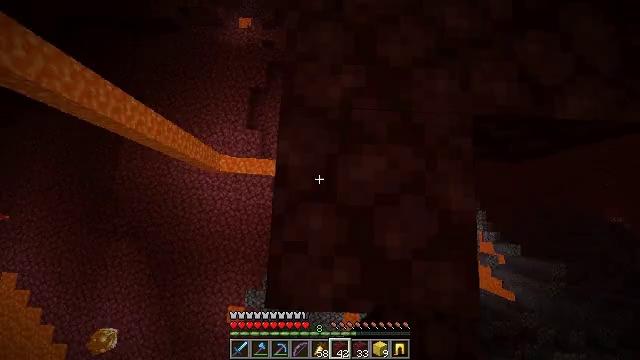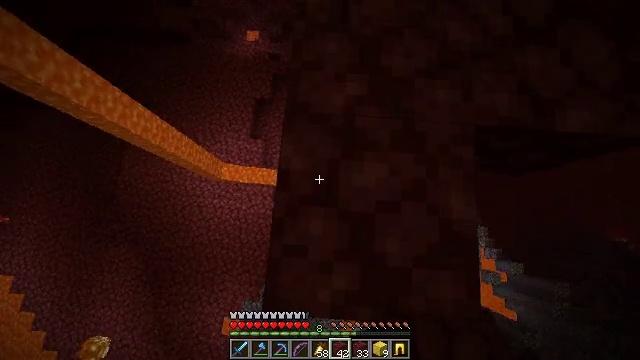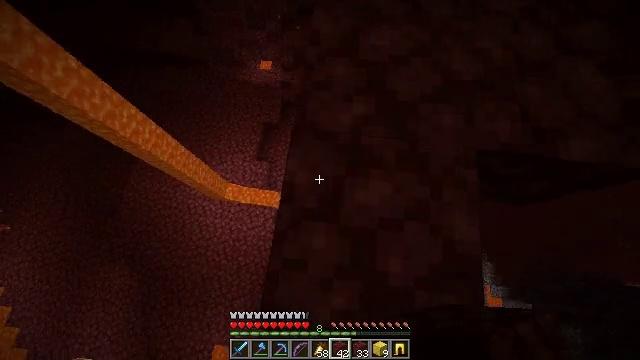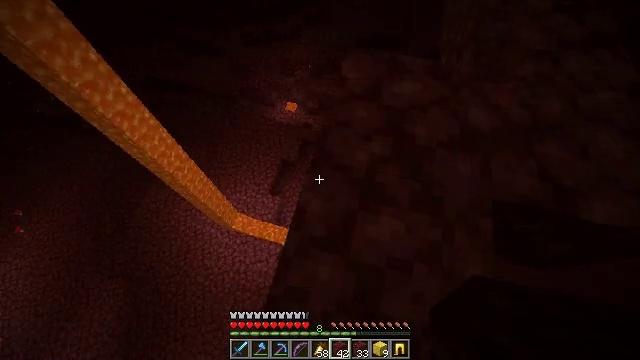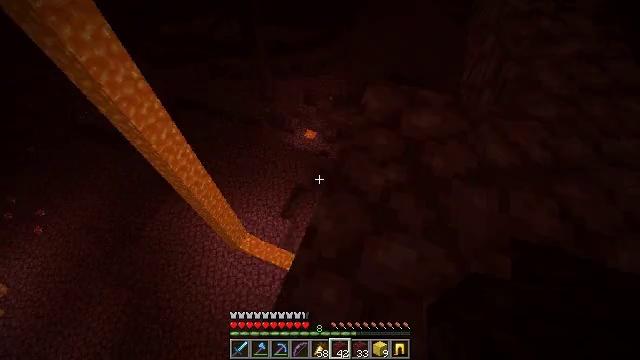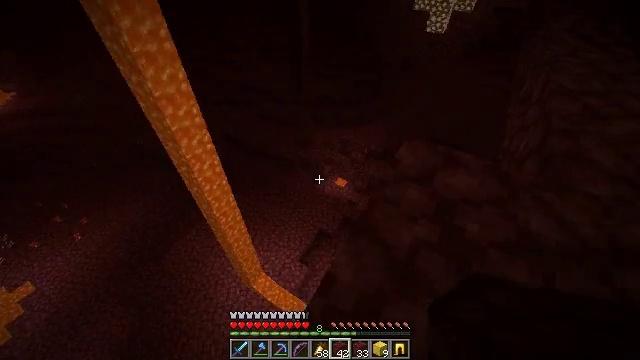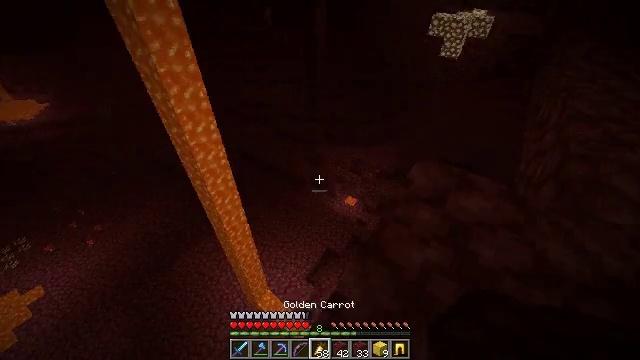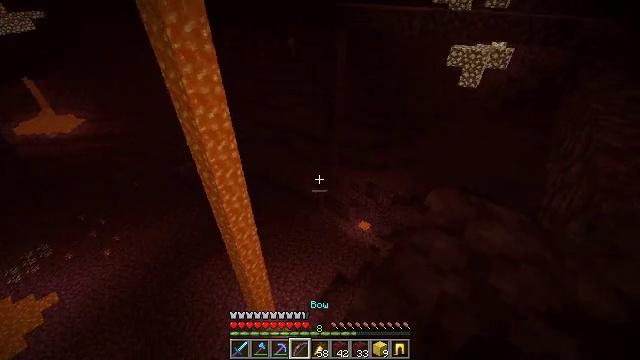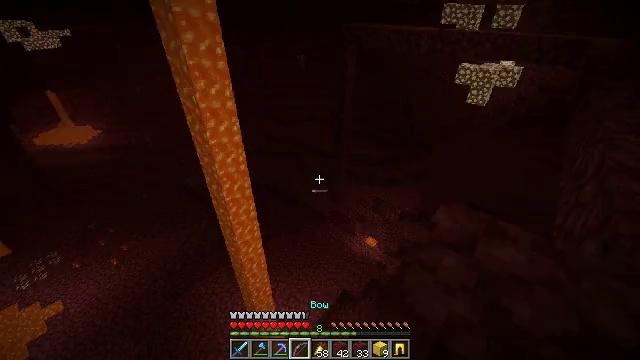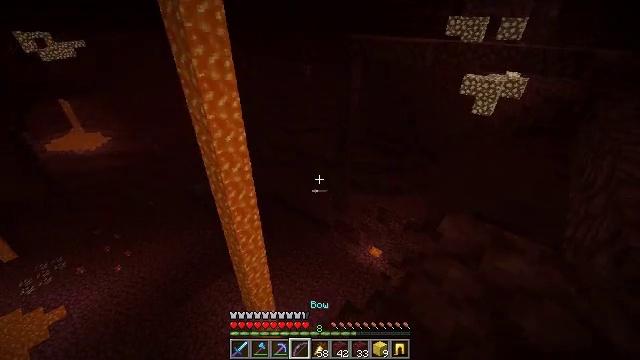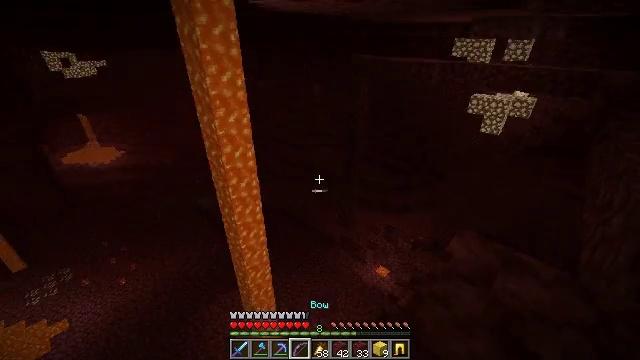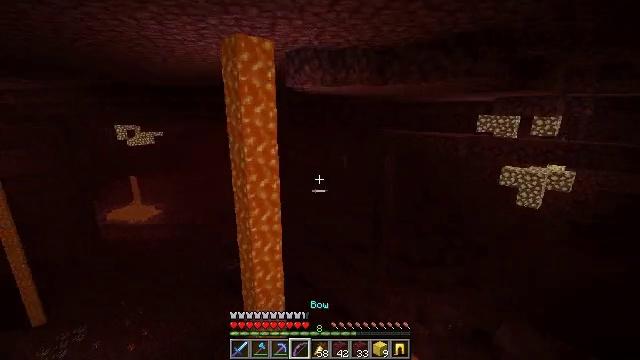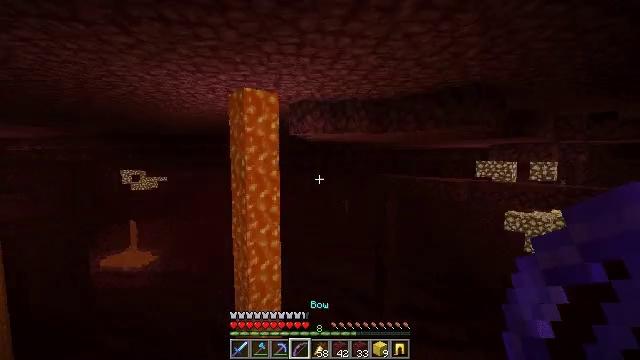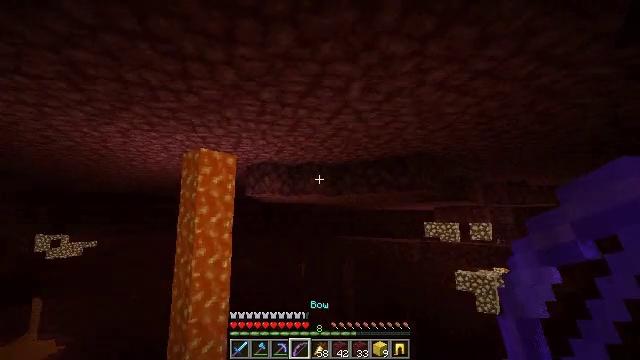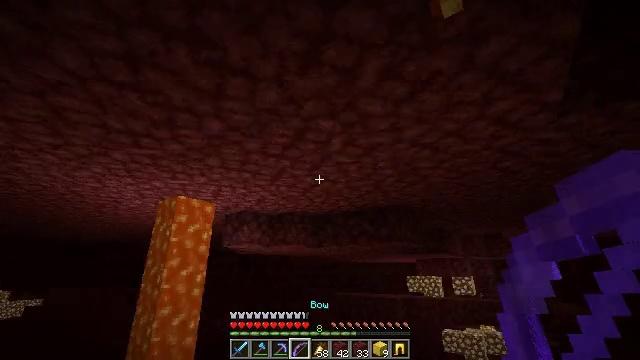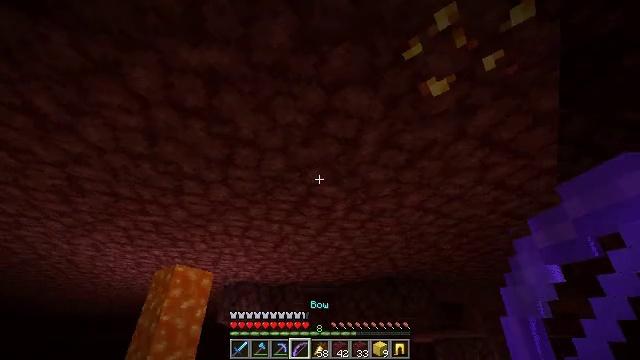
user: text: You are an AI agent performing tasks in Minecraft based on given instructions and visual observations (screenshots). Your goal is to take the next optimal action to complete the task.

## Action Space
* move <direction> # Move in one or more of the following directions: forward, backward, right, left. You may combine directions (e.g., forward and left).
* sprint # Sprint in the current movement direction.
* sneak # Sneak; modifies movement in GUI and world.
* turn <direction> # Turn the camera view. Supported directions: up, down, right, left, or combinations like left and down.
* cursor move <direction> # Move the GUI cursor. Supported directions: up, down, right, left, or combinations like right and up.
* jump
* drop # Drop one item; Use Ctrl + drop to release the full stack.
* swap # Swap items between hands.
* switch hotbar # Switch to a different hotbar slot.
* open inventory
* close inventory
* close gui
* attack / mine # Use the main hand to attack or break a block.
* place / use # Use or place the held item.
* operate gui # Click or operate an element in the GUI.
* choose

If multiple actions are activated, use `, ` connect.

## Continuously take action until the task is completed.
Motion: motion action
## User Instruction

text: Find and mine nether gold ore.
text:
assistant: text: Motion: move back, sneak, turn left and up, use / place
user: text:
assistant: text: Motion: move back, sneak, turn left and up, use / place
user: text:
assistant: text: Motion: sneak, turn left and up
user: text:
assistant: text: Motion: sneak, turn left and up
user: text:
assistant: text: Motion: sneak, turn left and up
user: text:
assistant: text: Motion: sneak, turn left and up
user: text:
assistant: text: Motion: sneak, turn left and up
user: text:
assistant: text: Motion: sneak, turn left and up
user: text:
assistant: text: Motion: sneak, turn left and up
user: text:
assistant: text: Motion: sneak, turn left and up
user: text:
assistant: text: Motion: sneak, turn left and up
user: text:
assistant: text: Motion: sneak, turn up
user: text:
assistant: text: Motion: sneak, turn right and up
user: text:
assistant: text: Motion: sneak, turn right and up
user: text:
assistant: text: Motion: sneak, turn up
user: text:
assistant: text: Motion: sneak, turn up
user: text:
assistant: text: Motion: sneak, turn up
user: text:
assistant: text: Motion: sneak, turn up
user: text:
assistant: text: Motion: sneak, turn up
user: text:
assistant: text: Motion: sneak, turn up
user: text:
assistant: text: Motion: sneak, turn up
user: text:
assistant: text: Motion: sneak, turn up
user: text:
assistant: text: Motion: sneak, turn right and up
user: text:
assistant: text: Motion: sneak, turn right and up
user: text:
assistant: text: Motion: sneak, turn right and up
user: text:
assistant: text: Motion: sneak, turn right
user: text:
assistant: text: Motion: sneak, turn right
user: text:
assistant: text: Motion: sneak, turn right and down, attack / mine
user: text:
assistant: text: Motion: sneak, turn right, attack / mine
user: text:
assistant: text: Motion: sneak, turn right, attack / mine